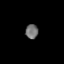
Tissue: skin
Cell type: Epithelial cells
Senescence score: 0.2385
Nuclear area (px): 181
Mean DAPI intensity: 111.072